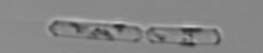
Label: Cerataulina_pelagica